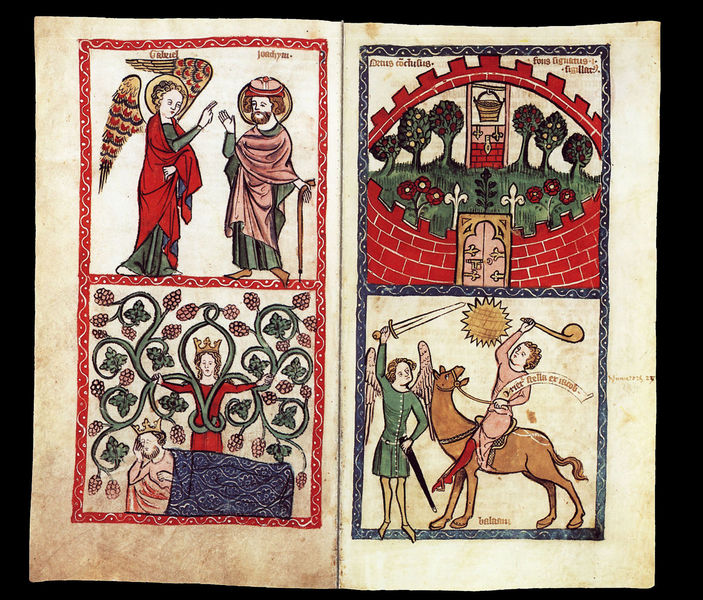
Titel: Heilsspiegel
Schlagwörter: baum, blau, flügel, kampf, gelb, grün, rot, ornament, rahmen, tod, sonne, gewand, gold, mantel, pflanze, krone, brunnen, pferd, reiter, stock, engel, garten, ranken, trauben, schrift, schlafen, mauer, linien, rand, könig, wein, bett, tor, punkte, buch, traum, schwert, herrscher, krankheit, mittelalter, balu, rebe, weinranken, brombeeren, petrus, handschrift, obstgarten, latein, buchmalerei, rosengarten, wurzel jesse, manuskript